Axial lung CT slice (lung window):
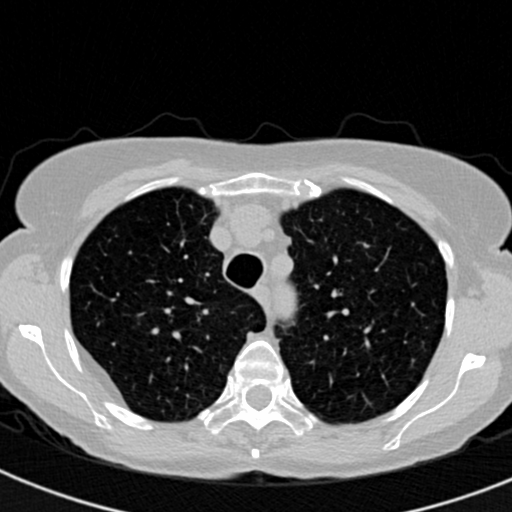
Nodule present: no